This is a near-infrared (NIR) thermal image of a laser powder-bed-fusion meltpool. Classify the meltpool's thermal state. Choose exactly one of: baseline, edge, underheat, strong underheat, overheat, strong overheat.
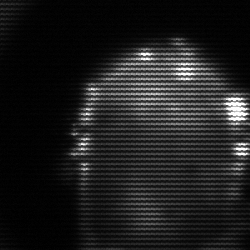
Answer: baseline